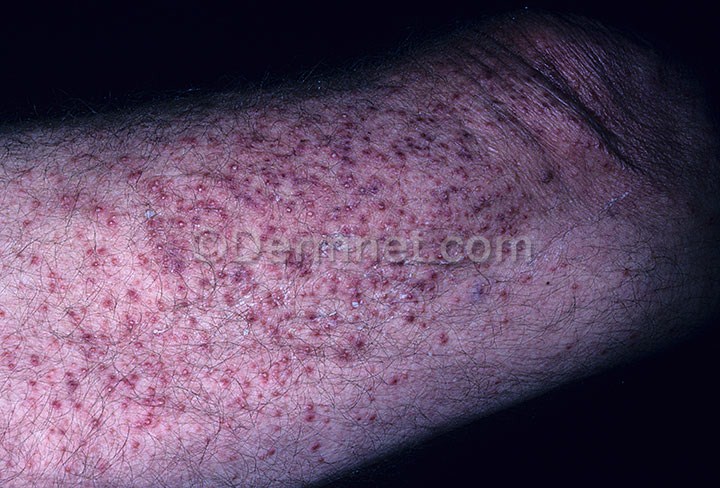
Disease: Exanthems and Drug Eruptions